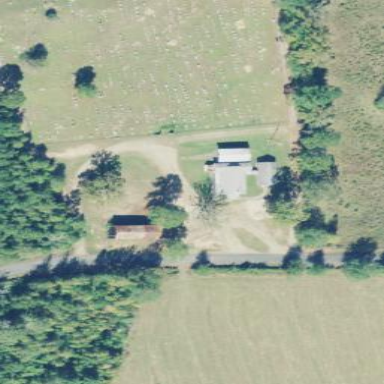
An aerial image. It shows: Cemetery.